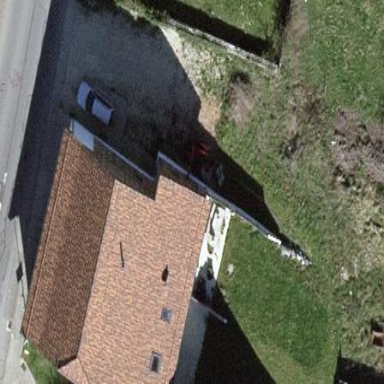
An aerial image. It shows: Simple house.